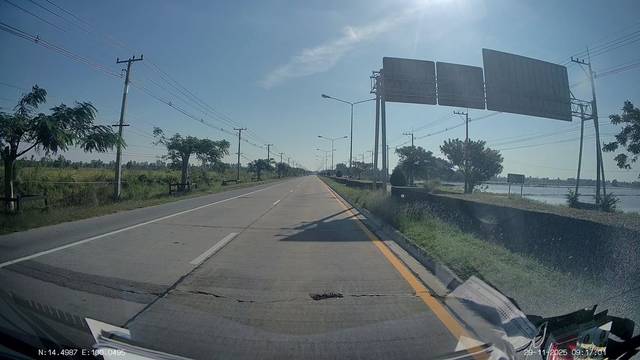
Region: Thailand
Coordinates: 14.498, 100.051